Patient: sex M, age 61
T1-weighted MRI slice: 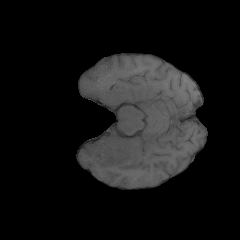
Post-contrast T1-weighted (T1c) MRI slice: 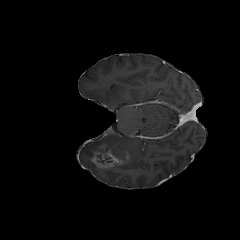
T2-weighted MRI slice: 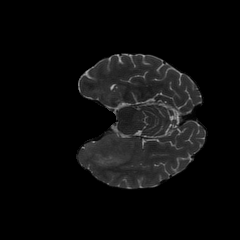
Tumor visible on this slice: yes
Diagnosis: Glioblastoma, IDH-wildtype
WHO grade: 4